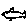
Label: fish